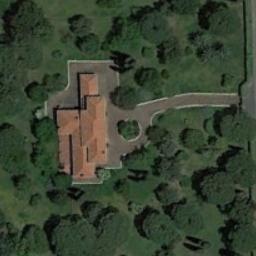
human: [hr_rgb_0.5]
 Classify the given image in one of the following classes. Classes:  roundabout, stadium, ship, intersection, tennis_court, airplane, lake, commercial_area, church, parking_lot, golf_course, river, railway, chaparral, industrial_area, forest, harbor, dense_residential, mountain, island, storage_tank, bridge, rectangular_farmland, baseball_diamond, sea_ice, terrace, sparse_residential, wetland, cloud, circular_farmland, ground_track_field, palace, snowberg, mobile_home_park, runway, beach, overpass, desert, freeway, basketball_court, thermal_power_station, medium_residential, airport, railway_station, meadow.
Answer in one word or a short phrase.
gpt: sparse_residential